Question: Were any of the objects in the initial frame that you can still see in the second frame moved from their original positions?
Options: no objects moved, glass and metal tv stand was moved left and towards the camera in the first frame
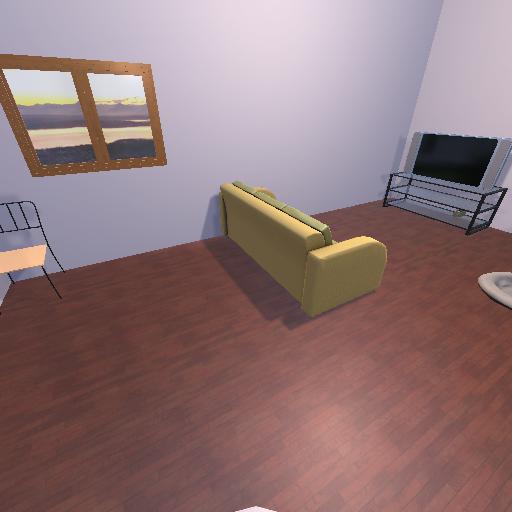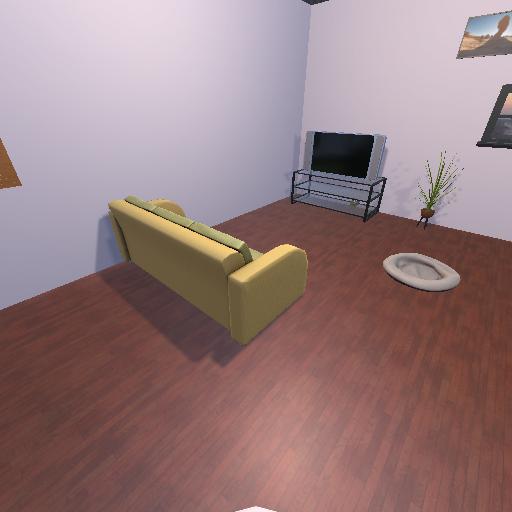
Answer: no objects moved